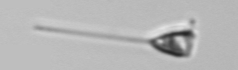
Label: Asterionellopsis_glacialis